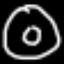
Label: donut